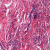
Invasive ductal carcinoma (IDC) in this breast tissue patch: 0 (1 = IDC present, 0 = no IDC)